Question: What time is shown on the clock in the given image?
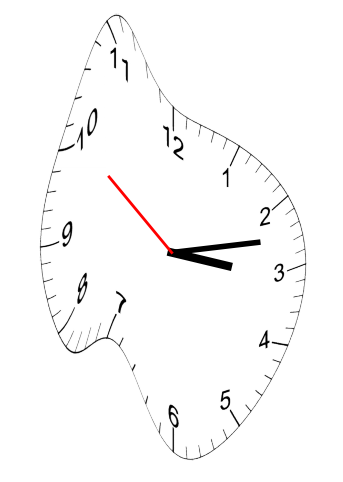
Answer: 03:12:51